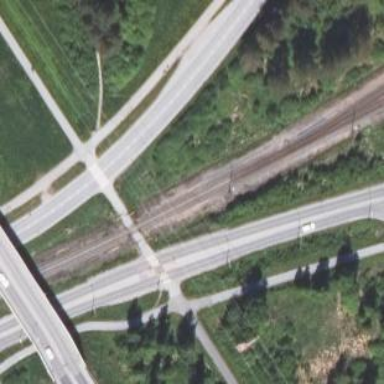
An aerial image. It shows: Railway crossing with saltire markings.